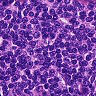
Metastatic tissue present: no